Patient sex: F
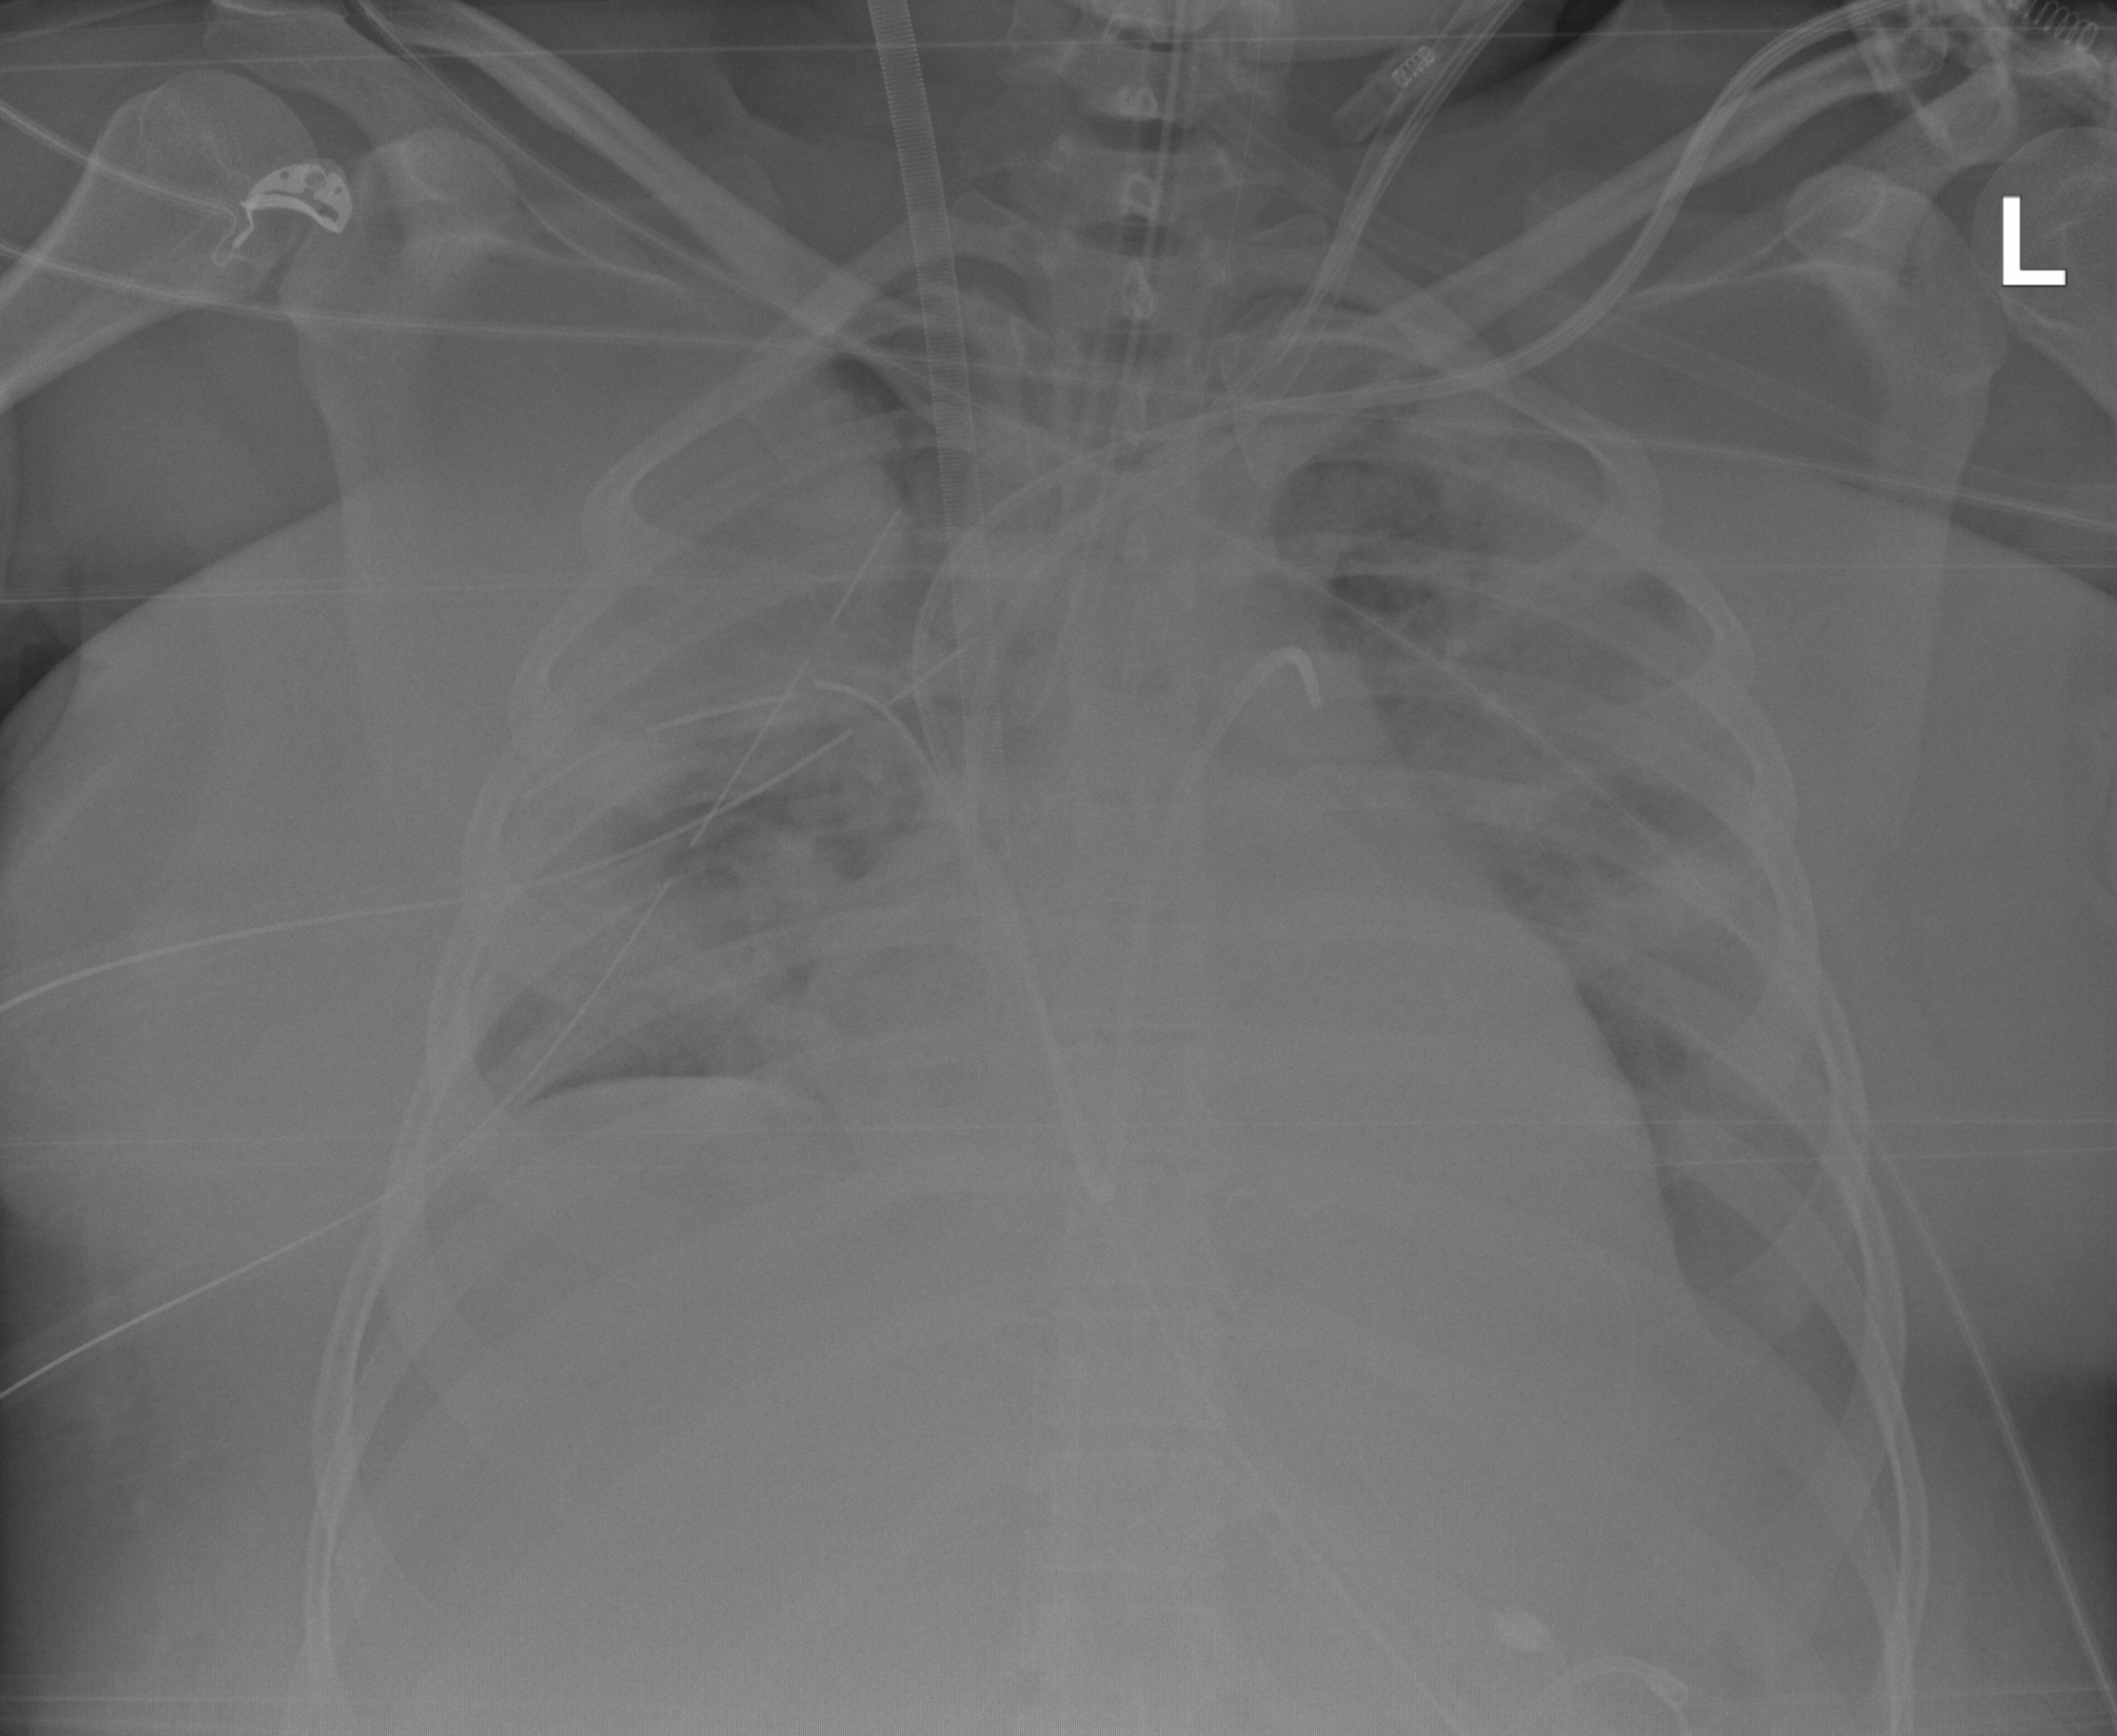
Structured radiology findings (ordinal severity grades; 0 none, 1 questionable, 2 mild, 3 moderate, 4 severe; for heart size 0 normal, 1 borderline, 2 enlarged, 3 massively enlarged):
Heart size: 0
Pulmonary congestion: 0
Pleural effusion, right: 0
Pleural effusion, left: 0
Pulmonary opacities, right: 4
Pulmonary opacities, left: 3
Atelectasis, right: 3
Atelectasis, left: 2